Question: This leaves a blank space and when i insert anything in layout

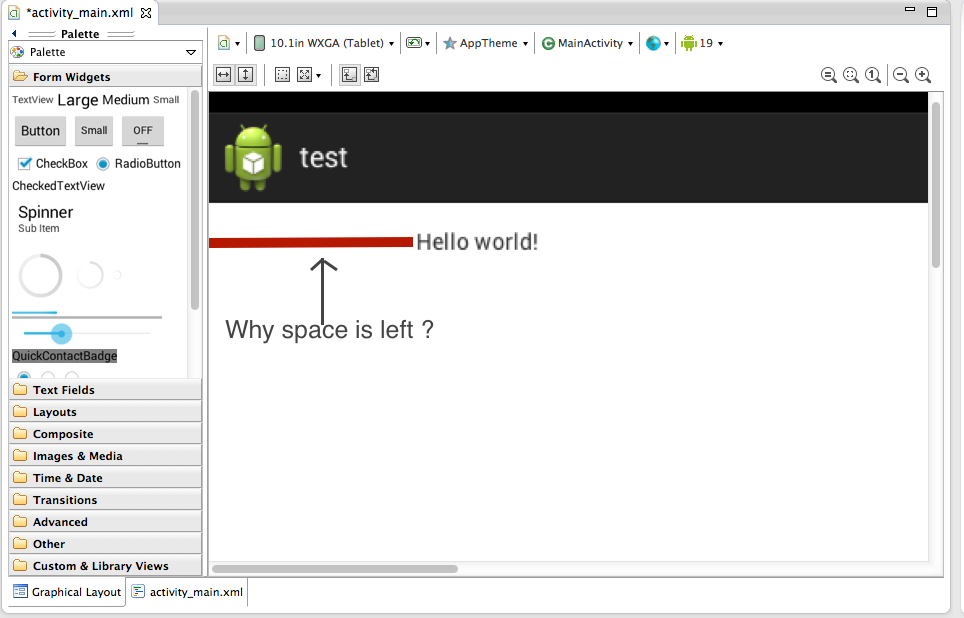
Answer: Try this..
I guess your code like below..
'''
<RelativeLayout xmlns:android="http://schemas.android.com/apk/res/android"
xmlns:tools="http://schemas.android.com/tools"
android:layout_width="match_parent"
android:layout_height="match_parent"
android:paddingBottom="@dimen/activity_vertical_margin"
android:paddingLeft="@dimen/activity_horizontal_margin"
android:paddingRight="@dimen/activity_horizontal_margin"
android:paddingTop="@dimen/activity_vertical_margin"
tools:context=".MainActivity" >
<TextView
android:layout_width="wrap_content"
android:layout_height="wrap_content"
android:text="@string/hello_world" />
</RelativeLayout>
'''
If you remove the below lines it'll work
'''
android:paddingBottom="@dimen/activity_vertical_margin"
android:paddingLeft="@dimen/activity_horizontal_margin"
android:paddingRight="@dimen/activity_horizontal_margin"
android:paddingTop="@dimen/activity_vertical_margin"
tools:context=".MainActivity"
'''
Because 'padding' is given in your code so the text is having space.